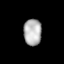
Tissue: lung
Cell type: Epithelial cells
Senescence score: 0.2274
Nuclear area (px): 464
Mean DAPI intensity: 179.265